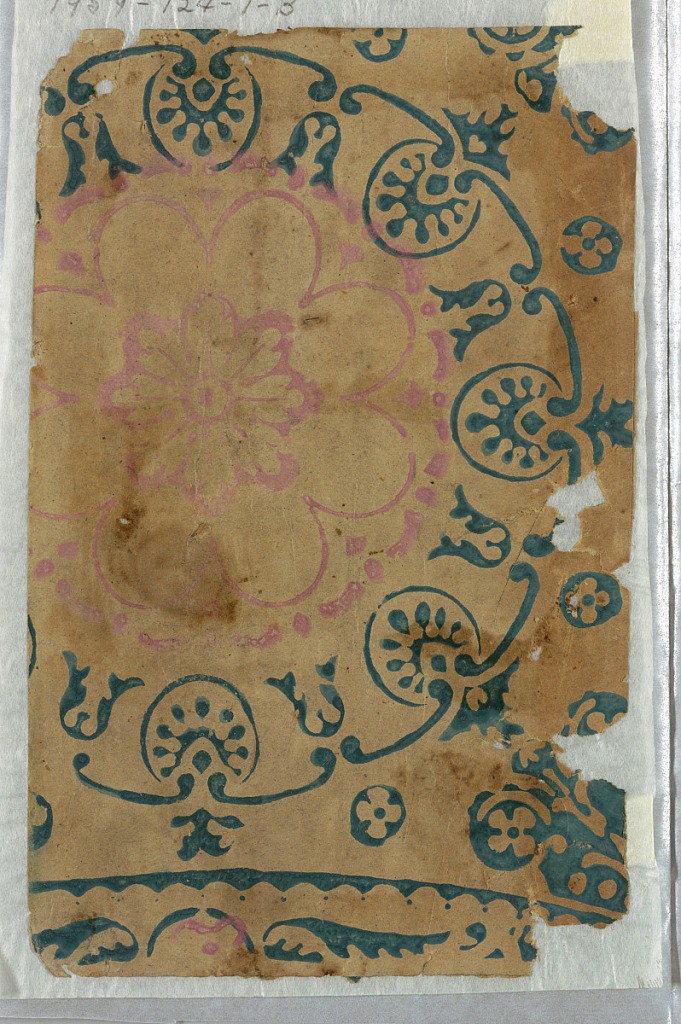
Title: Sidewall
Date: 1800–1825
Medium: Block-printed
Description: On ungrounded paper (turned dark) is crudely printed a rosette in pink and dark greenish-blue. Stained, rubbed and torn. a) mounted on stiff paper with onion-skin cover; b) mounted on stiff paper.